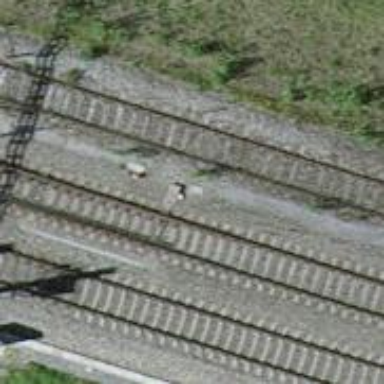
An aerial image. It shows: Railway switch.